Question: I have the following yaml
'''
/orgs:
post:
produces: ['application/json']
consumes: ['application/json']
parameters:
- in: query
name: newKey
type: boolean
- in: body
name: org
required: true
schema:
$ref: '#/definitions/Org'
responses:
201:
schema:
$ref: '#/definitions/Org'
'''
In the "Try This" form in the editor, the preview of the POST looks correct (the JSON is in the post body, and the content-type is correct):
[
But when I hit the "Send Request" button, it seems to throw the JSON in as a url-encoded string and not send the body.
<URL>
I cloned the swagger-editor today, built it and put it in my server to host it locally and try out the API I am building.
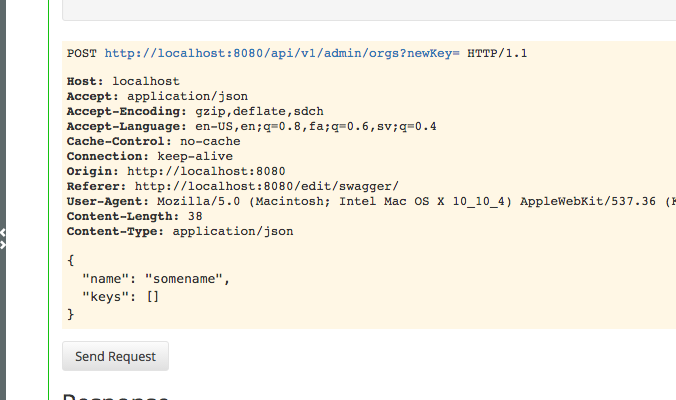
Answer: This ended up being an issue in swagger editor that was resolved in a <URL>. I realize it's frowned upon to post links to solutions, but I'm not going to copy the whole thread here.